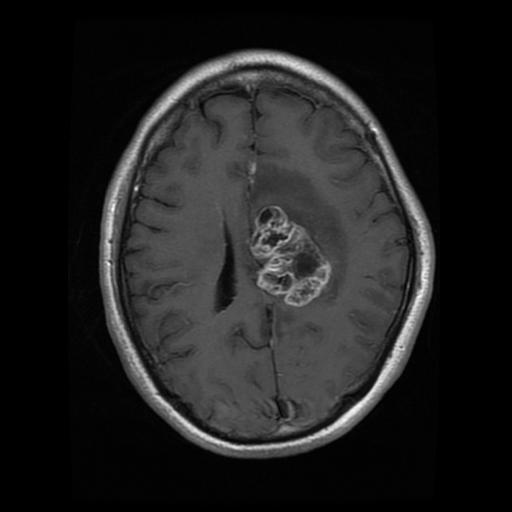
Label: glioma